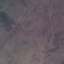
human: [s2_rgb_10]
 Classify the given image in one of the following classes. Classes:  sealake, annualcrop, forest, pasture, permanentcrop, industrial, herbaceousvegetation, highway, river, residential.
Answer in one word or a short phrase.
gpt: HerbaceousVegetation